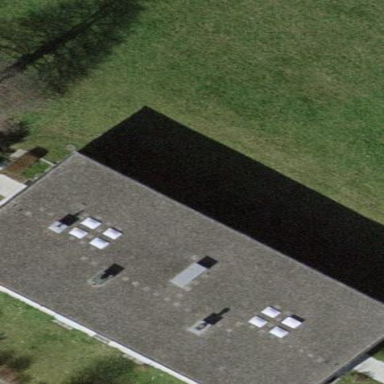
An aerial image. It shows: Building with flat roof.